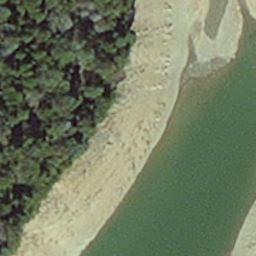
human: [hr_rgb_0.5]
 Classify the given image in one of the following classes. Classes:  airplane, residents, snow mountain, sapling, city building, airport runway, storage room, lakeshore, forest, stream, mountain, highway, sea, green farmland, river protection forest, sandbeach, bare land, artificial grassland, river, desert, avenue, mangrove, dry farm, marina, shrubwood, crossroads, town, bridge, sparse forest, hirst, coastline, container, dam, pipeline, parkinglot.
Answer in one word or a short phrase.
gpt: hirst